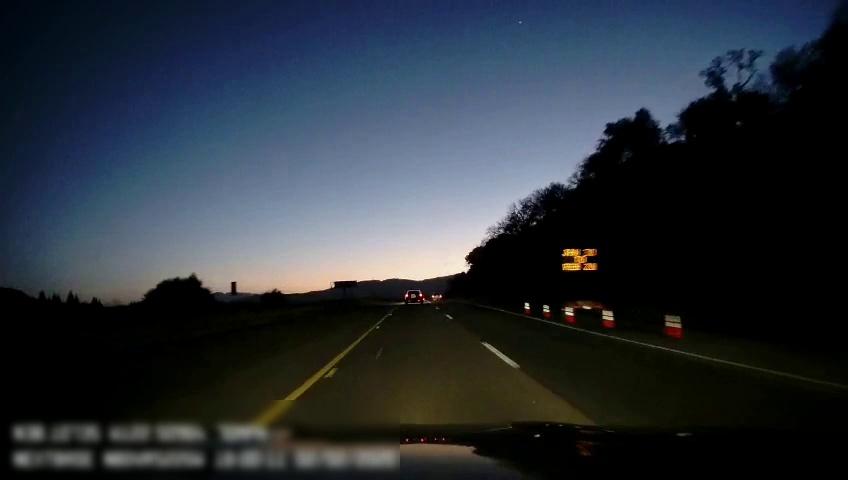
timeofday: Dusk/Dawn/Twilight
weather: Sunny
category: Drivable Space
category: Vehicles | Car
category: Vehicles | Car
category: Lanes | Current Lane
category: Lanes | Current Lane
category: Lanes | Alternate Lane
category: Traffic | Signs